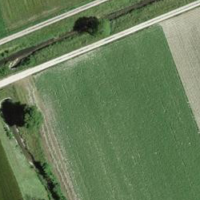
EUNIS habitat code: 52
Species observed at this site:
Rhamnus cathartica